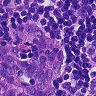
Metastatic tissue present: yes